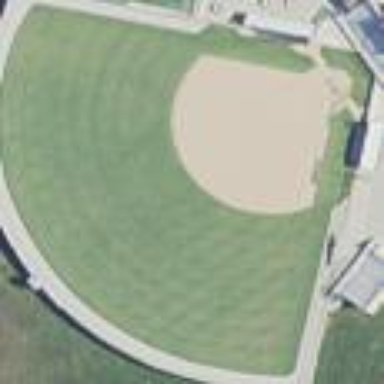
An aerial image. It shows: Baseball pitch for leisure land.